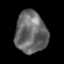
Tissue: lung
Cell type: Others
Senescence score: 0.2384
Nuclear area (px): 1293
Mean DAPI intensity: 104.858